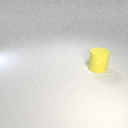
large yellow rubber cylinder